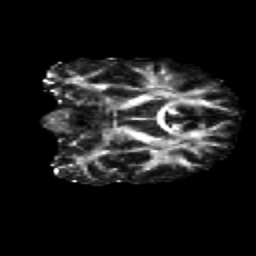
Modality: FA
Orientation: coronal
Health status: healthy
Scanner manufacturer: siemens
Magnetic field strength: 3 T
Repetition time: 12 s
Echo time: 0.092 s